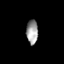
Tissue: prostate
Cell type: T cells
Senescence score: 0.2597
Nuclear area (px): 271
Mean DAPI intensity: 158.613